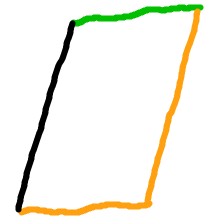
Shape: parallelogram